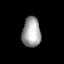
Tissue: skin
Cell type: Epithelial cells
Senescence score: 0.2246
Nuclear area (px): 546
Mean DAPI intensity: 160.963